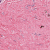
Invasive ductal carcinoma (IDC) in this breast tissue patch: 0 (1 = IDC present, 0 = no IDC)